Question: I apologise for the newbishness of this question in advance but I am stuck. I am trying to solve this question,

I can do parts i)-1v) but I am stuck on v. I know to calculate the margin y, you do
'''
y=2/||W||
'''
and I know that W is the normal to the hyperplane, I just don't know how to calculate it. Is this always
'W=[1;1]' ?
Similarly, the bias, 'W^T * x + b = 0'
how do I find the value 'x' from the data points? Thank you for your help.
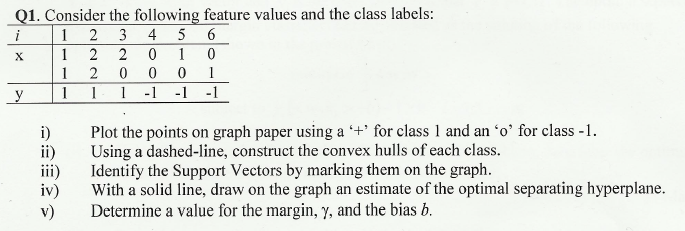
Answer:
Consider building an SVM over the (very little) data set shown in Picture for an example like this, the maximum margin weight vector will be parallel to the shortest line connecting points of the two classes, that is, the line between and , giving a weight vector of . The optimal decision surface is orthogonal to that line and intersects it at the halfway point. Therefore, it passes through . So, the SVM decision boundary is:

Working algebraically, with the standard constraint that , we seek to minimize . This happens when this constraint is satisfied with equality by the two support vectors. Further we know that the solution is for some . So we have that:

Therefore a=2/5 and b=-11/5, and . So the optimal hyperplane is given by

and b= -11/5 .
The margin boundary is

This answer can be confirmed geometrically by examining picture.